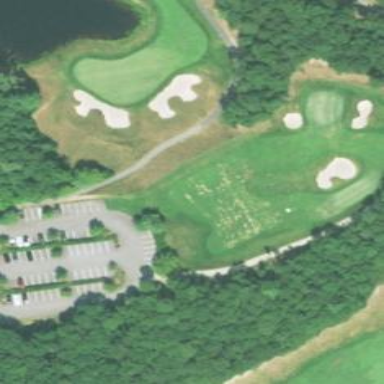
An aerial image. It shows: Rough area in golf course.